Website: apple
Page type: customer-info-address
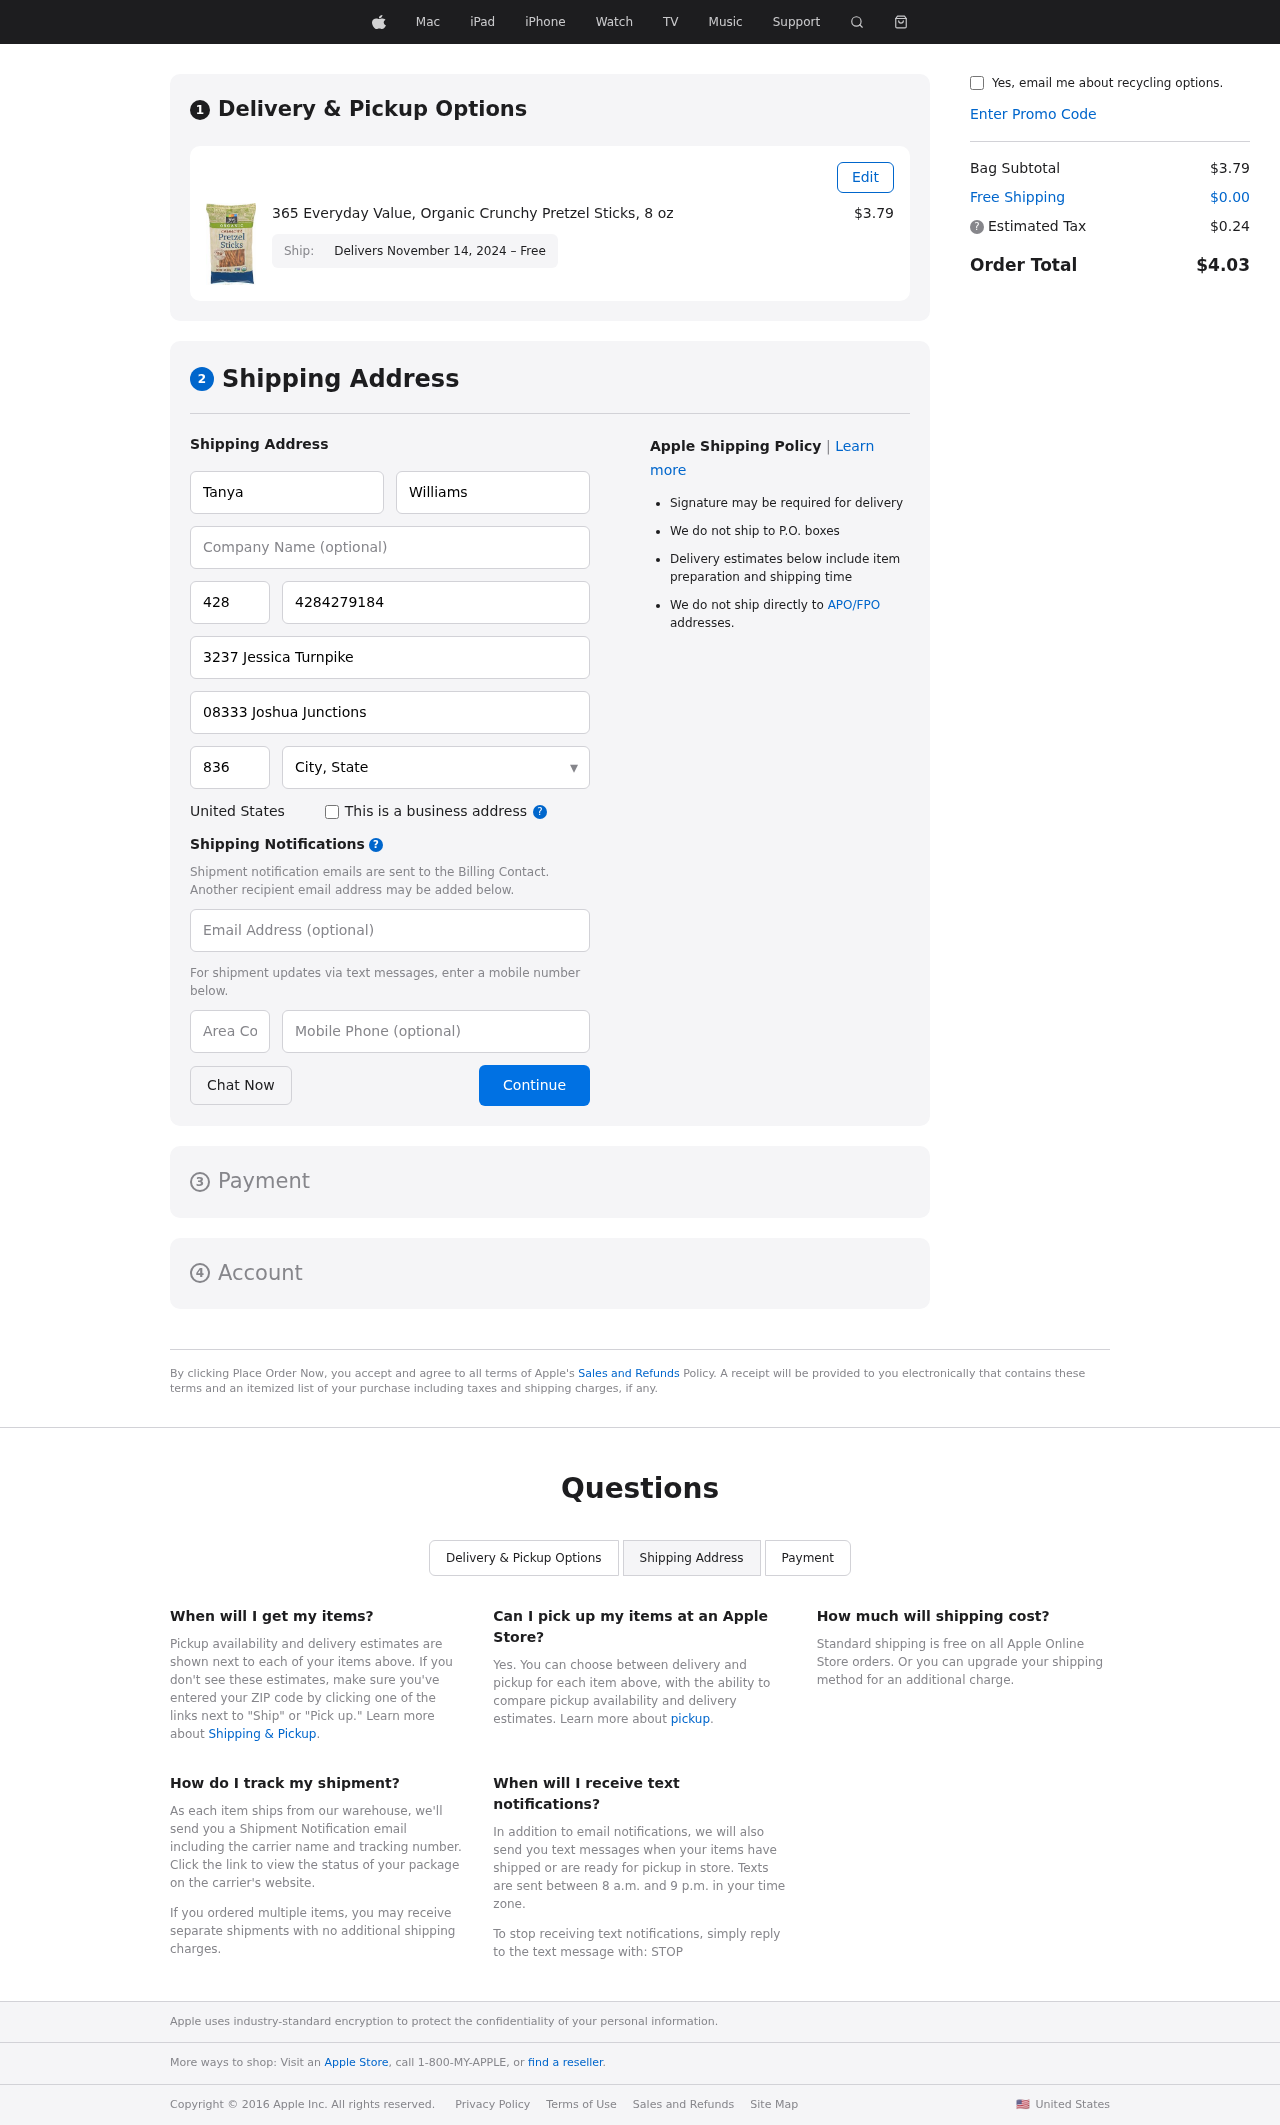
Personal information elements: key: PII_CITY_STATE
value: West Barbarachester, CA
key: PII_COUNTRY
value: United States
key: PII_EMAIL
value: tanyawilliams@yahoo.com
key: PII_FIRSTNAME
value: Tanya
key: PII_LASTNAME
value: Williams
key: PII_PHONE
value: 4284279184
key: PII_PHONE_AREA
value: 428
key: PII_POSTCODE
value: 83645
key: PII_STREET
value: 3237 Jessica Turnpike
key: PII_STREET2
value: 08333 Joshua Junctions
Product elements: key: PRODUCT1_NAME
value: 365 Everyday Value, Organic Crunchy Pretzel Sticks, 8 oz
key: PRODUCT1_PRICE
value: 3.79
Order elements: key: ORDER_DELIVERY_DATE
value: Delivers November 14, 2024 – Free
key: ORDER_SUBTOTAL
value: $3.79
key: ORDER_SHIPPING_COST
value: $0.00
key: ORDER_TAX
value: $0.24
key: ORDER_TOTAL
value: $4.03